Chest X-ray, AP view. Patient: 59 years old, sex F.
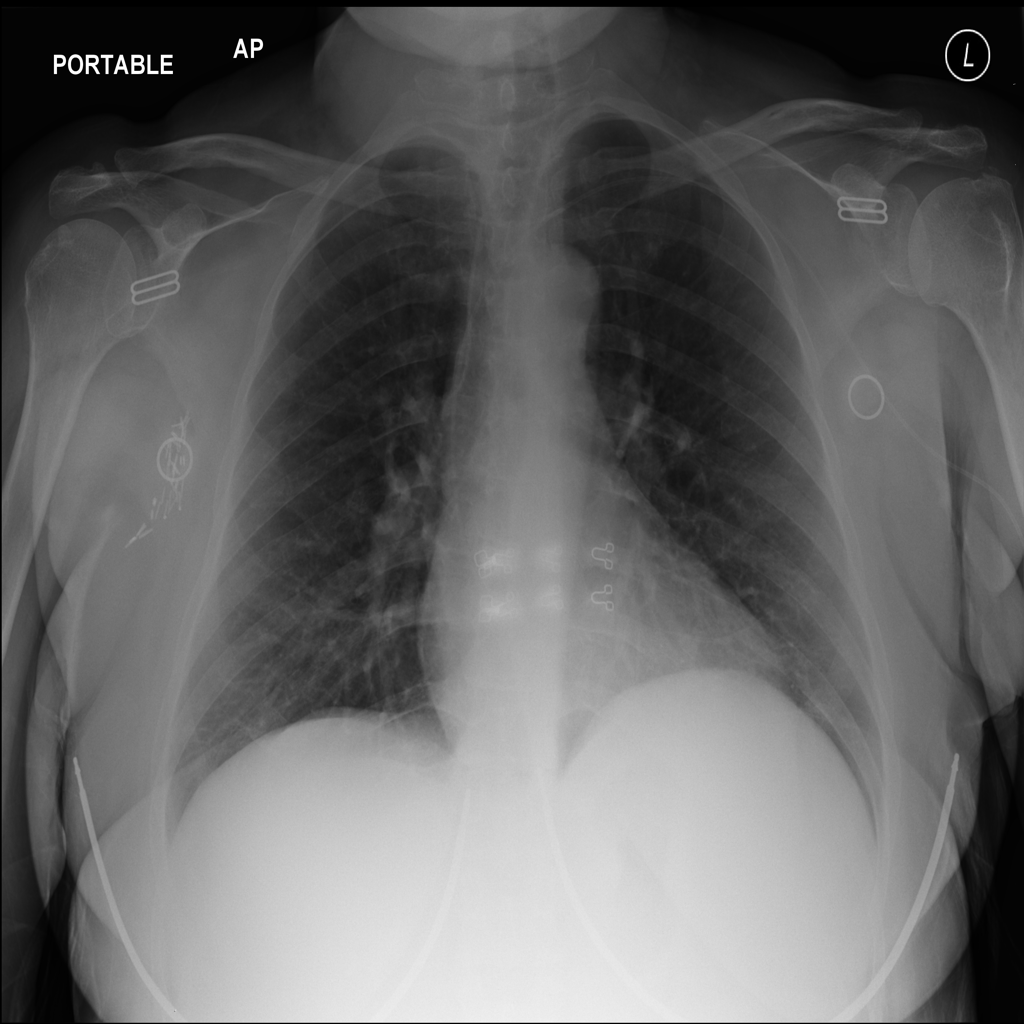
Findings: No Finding